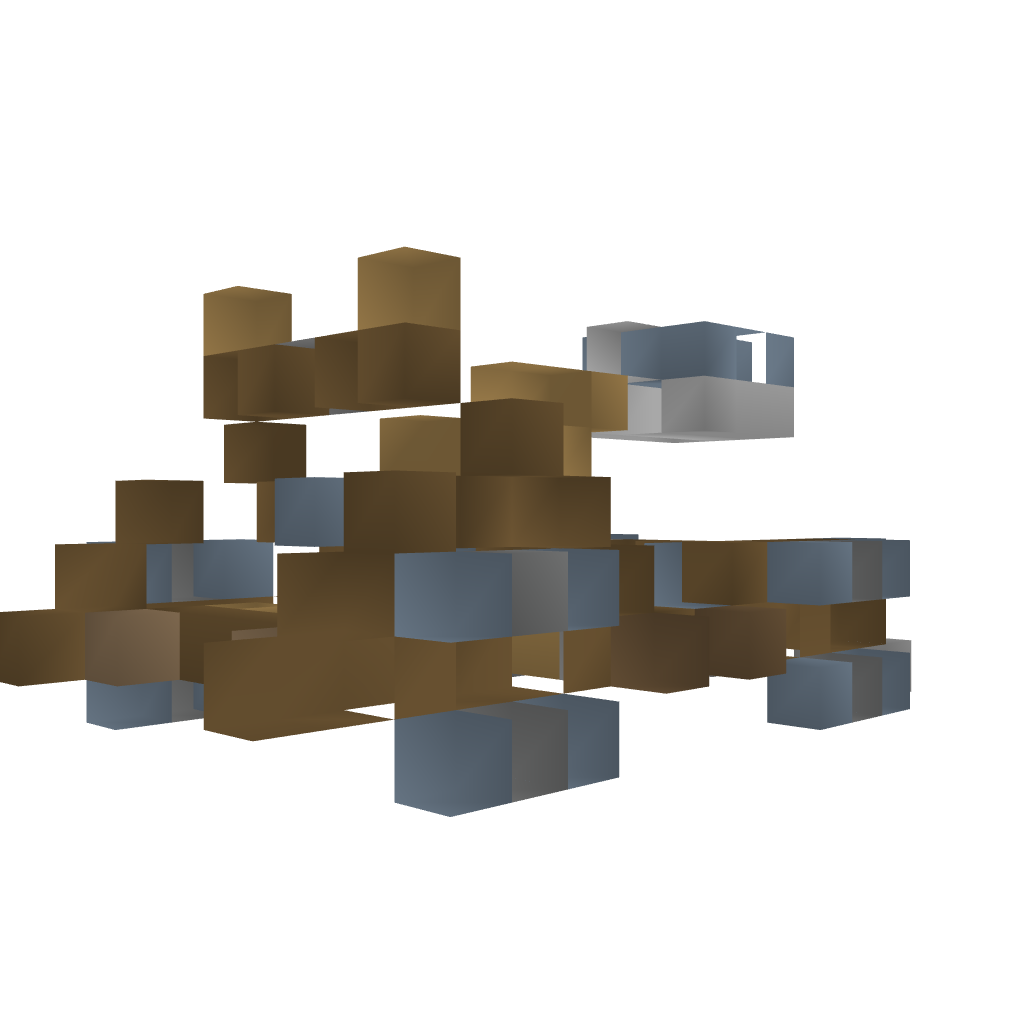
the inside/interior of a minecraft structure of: catapult